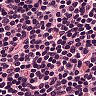
Metastatic tissue present: no